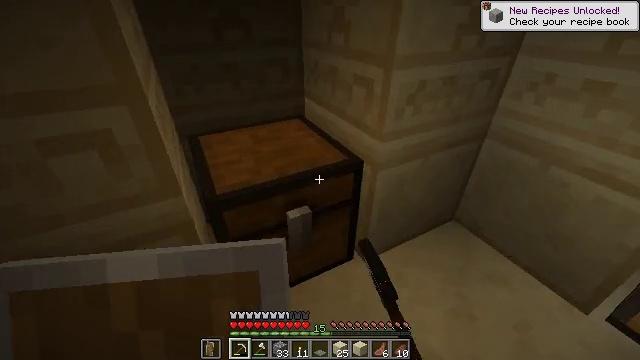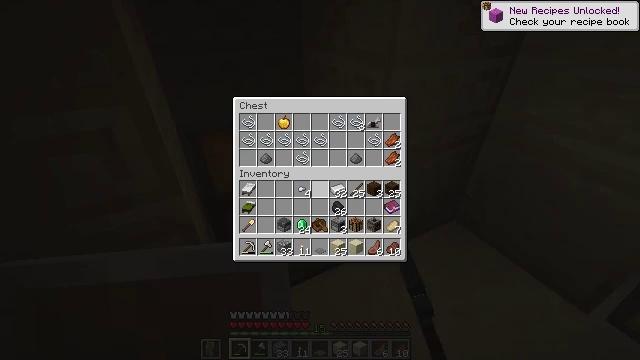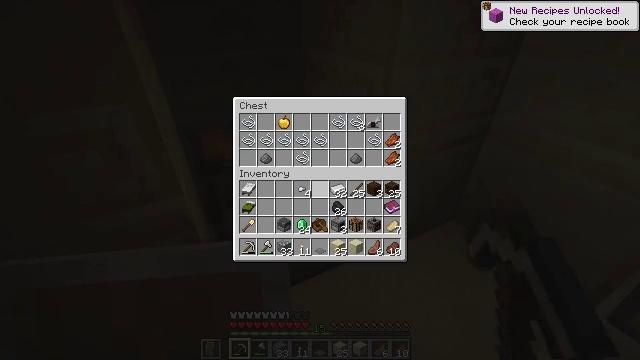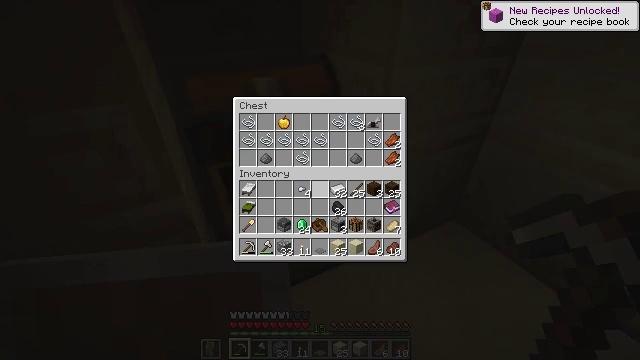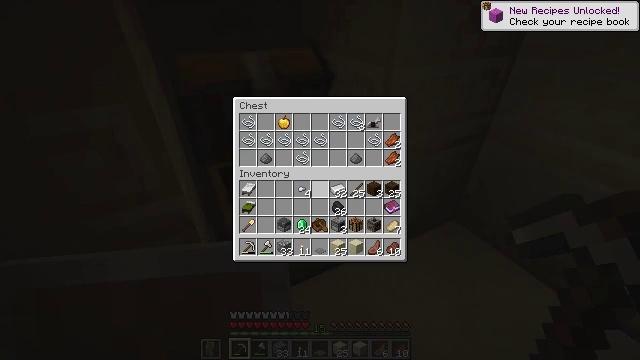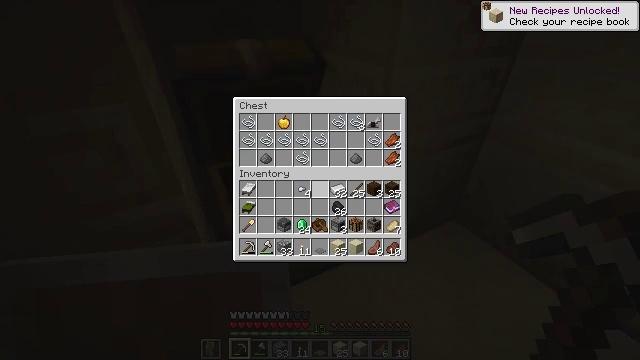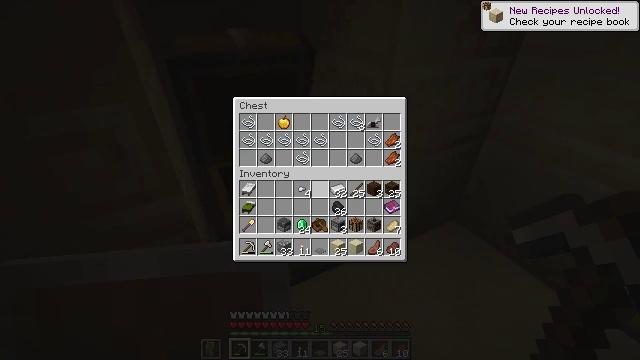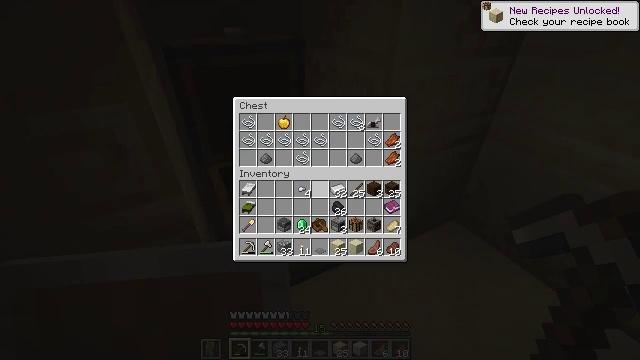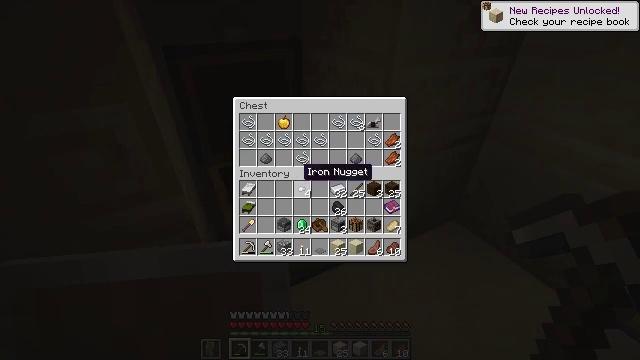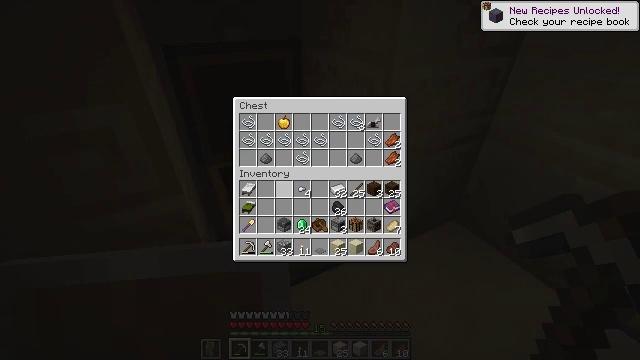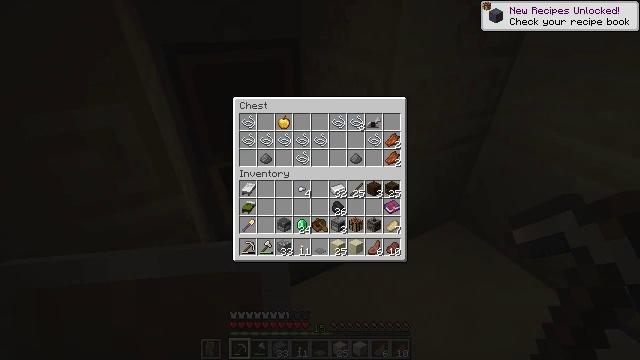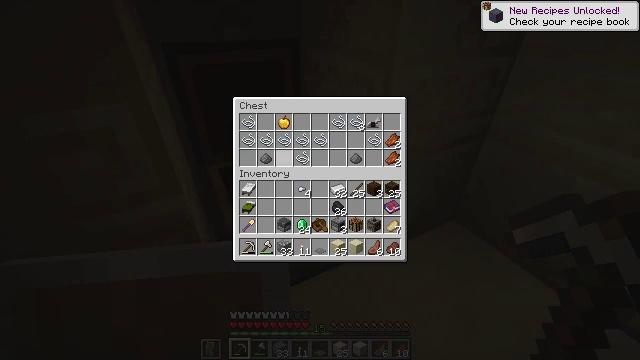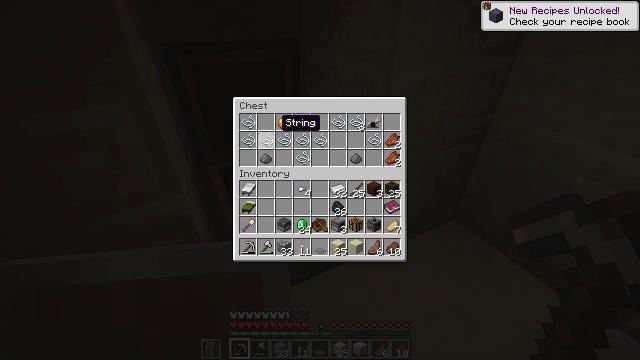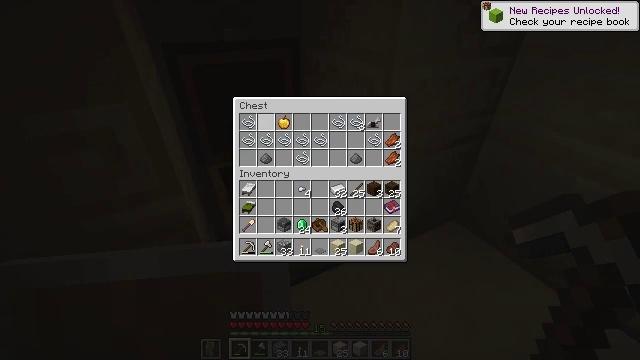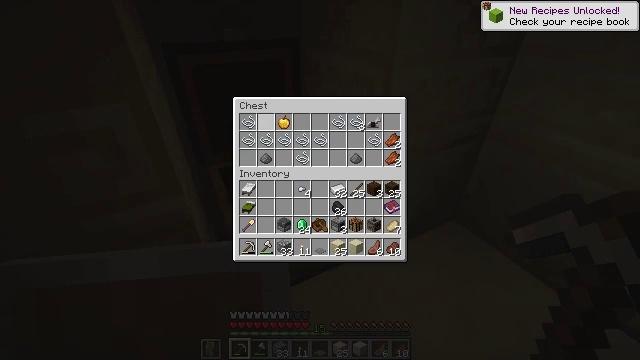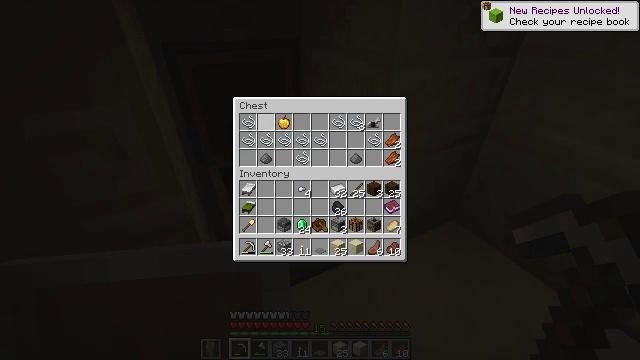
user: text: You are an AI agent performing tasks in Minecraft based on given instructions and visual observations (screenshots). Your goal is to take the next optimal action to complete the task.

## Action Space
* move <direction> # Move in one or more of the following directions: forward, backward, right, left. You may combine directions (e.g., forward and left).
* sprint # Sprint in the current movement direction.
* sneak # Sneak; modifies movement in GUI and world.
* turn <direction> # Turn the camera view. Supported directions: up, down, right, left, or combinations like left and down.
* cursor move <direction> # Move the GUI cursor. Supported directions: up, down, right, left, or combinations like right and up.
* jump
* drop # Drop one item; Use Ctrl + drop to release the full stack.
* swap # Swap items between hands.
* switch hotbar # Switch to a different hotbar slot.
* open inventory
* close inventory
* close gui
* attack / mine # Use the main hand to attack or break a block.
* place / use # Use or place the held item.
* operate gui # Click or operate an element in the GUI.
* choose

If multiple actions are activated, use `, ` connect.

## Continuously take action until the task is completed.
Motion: motion action
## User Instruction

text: Break the cut sandstone block.
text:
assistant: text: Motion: open gui
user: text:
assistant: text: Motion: no_op
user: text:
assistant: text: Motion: no_op
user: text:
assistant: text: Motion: no_op
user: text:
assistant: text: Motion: no_op
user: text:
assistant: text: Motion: no_op
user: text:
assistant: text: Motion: no_op
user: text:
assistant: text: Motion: cursor move left
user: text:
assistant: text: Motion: cursor move left
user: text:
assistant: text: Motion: no_op
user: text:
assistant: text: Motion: cursor move up
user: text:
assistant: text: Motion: cursor move up
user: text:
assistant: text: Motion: no_op
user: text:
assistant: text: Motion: no_op
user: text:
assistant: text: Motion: no_op
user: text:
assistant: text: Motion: no_op
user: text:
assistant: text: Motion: no_op
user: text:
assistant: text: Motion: no_op
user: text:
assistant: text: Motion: no_op
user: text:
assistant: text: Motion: no_op
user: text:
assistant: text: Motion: no_op
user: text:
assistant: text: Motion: operate gui
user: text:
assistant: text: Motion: no_op
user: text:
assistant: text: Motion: cursor move right and down
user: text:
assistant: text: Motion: cursor move right and down
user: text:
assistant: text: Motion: cursor move right and down
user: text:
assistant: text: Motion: no_op
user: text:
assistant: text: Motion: no_op
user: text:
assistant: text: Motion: cursor move down
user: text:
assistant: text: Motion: cursor move down